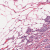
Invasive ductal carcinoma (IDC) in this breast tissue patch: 1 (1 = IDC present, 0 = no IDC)